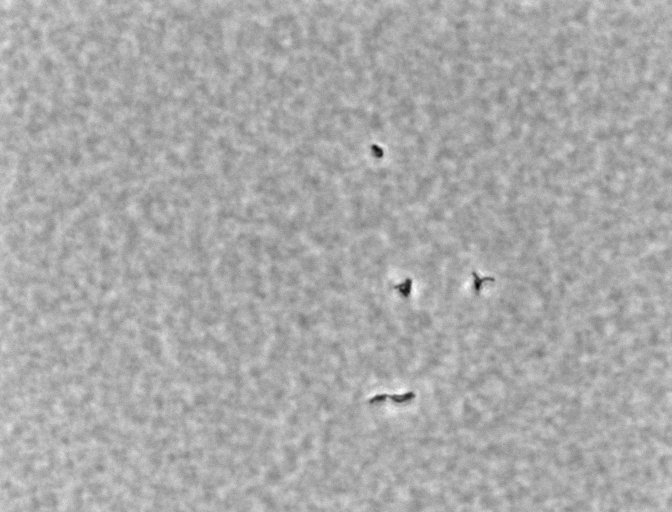
Listeria innocua